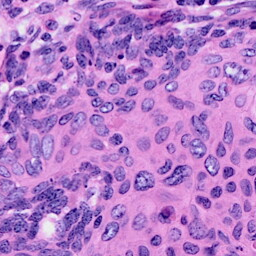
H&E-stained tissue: Cervix